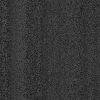
Atmospheric dust classification: dusty